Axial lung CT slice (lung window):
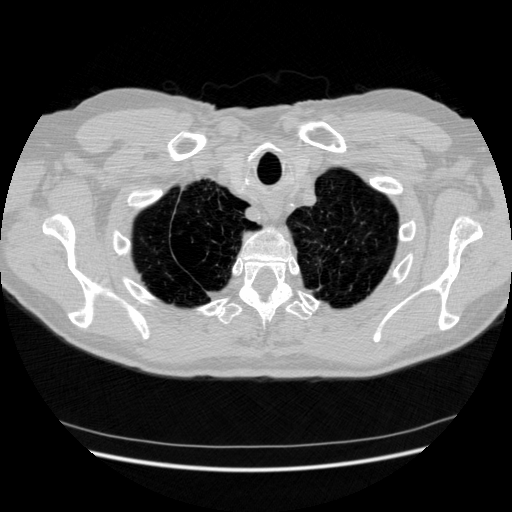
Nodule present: no